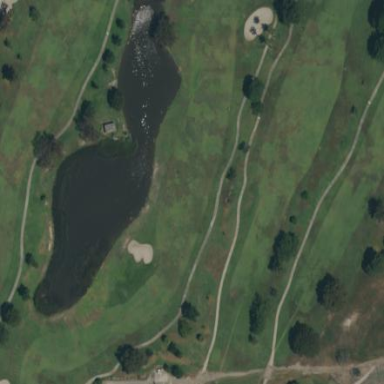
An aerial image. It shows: Water hazard on golf course.